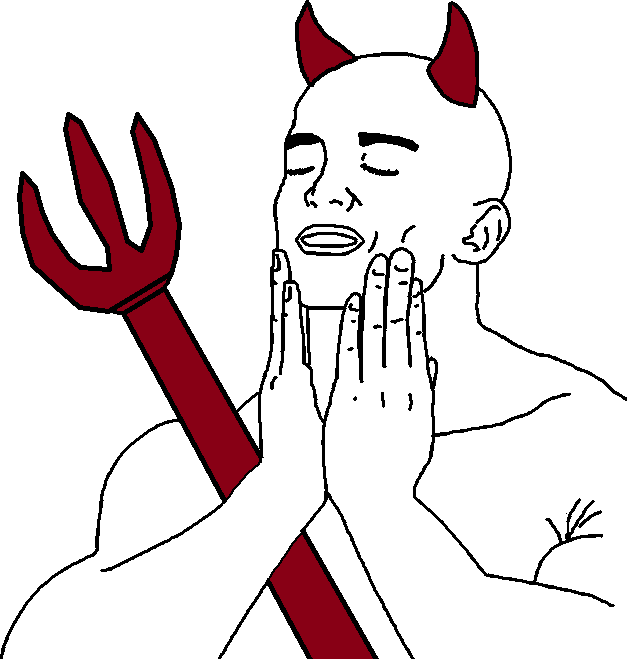
Label: 5_Brainlet